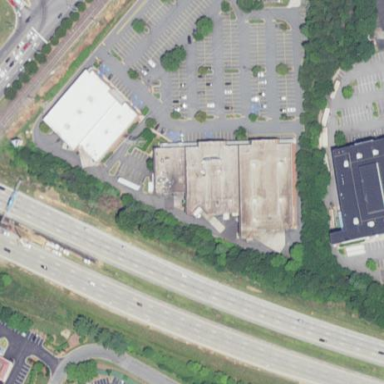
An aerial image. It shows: Retail building.